Question: When we have both shape and color legend in scatter plot, the shape of color legend is misleading:
'''
foo <- data.frame(
length=runif(10),
height=runif(10),
group=as.factor(sample(3,10,rep=T)),
quality=as.factor(sample(2,10,rep=T))
)
ggplot(foo, aes(x = length, y = height, color=group, shape=quality)) +
geom_point(size=5)
'''
This will produce the plot below. As you see, the "circle" shape is reserved for the objects of 'quality==1', however in the 'group' legend, all 3 groups are presented in "circle" shapes - with different colors, this can be misleading.
It was too much better if the 'group' legend was represented by a shape not already reserved for a specific purpose, like just to fill the whole legend item with the specific color.
Do you have any simple idea how to solve this?

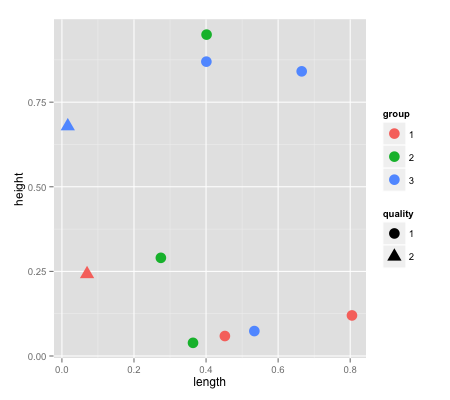
Answer: It is possible to manually change the properties of the legend using 'guides':
'''
ggplot(foo, aes(x = length, y = height, color=group, shape=quality)) +
geom_point(size=5) +
guides(colour = guide_legend(override.aes = list(shape = 15)))
'''
Just play around with the 'shape' paramater to find an appropriate shape.